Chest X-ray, PA view. Patient: 64 years old, sex M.
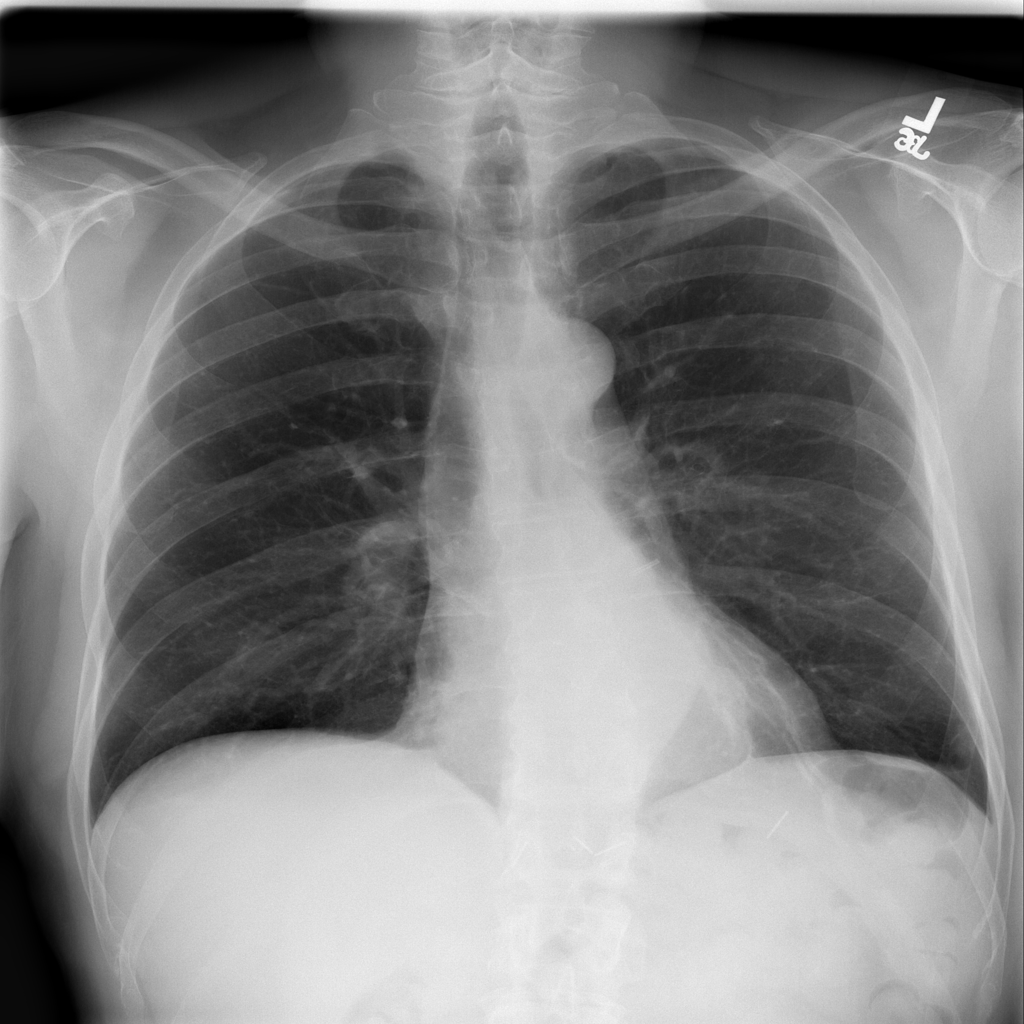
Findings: No Finding